Question: I succeed to do this 2 ggplot graph.
The points of the graph on the right are datas who refere to the points of the curve on the left. SO this will be really great to combine this graph.
The y axes are the same, and x is just time convert to a numeric vector.
Do you know how can i do?

'''
X <-
structure(list(Varietes = c("Abelastone", "Abelastone", "Abelastone",
"Abelastone", "Abelastone"), ligne.rep = c(1, 1, 1, 1, 1),
Pied = c(1, 3, 2, 6, 7), Date.floraison.male = c(7.29, 8.01, 8.02, 8.03,
8.04), Date.floraison.femelle = structure(c(<PHONE>, <PHONE>,
<PHONE>, <PHONE>, <PHONE>), tzone = "UTC", class = c("POSIXct",
"POSIXt")), ASIi = c(12, 10, 15, 22, 13), Hauteur.des.pieds = c(230,
226, 228, 240, 233), Hauteur.des.soies = c(123, 116, 118, 124,
122), Cumulatif.male = c(1, 2, 3, 4, 5), date.male.graph = c(29,
32, 33, 34, 35), ASIi.floraisons.males = c(41, 42, 48, 56, 48
)), row.names = c(NA, -5L), na.action = structure(c('6' = 6L,
'10' = 10L, '20' = 20L, '21' = 21L, '24' = 24L), class = "omit"),
class = c("tbl_df", "tbl", "data.frame"))
'''
Code:
'''
first<- ggplot( X, aes(x=date.male.graph, y=Cumulatif.male))+ geom_point()+ geom_line(size=1)+ggtitle("Floraison male en fonction du temps et de leurs ASIi") + xlab("Floraison male") + ylab("Individus de la variete")+ theme_minimal()+theme(
plot.title = element_text(color="black", size=14, face="plain"),
axis.title.x = element_text(color="black", size=16, face="plain"),
axis.title.y = element_text(color="black", size=16, face="plain"),
axis.text.x = element_text(face="bold", color="#993333", size=14, angle=0),
axis.text.y = element_text(face="bold", color="#993333", size=14, angle=0))
second<- ggplot( X, aes(x=ASIi.floraisons.males, y=Cumulatif.male))+ geom_point(shape=20, color="blue", size=4 )+ theme_minimal()
plot_grid(first, second)
'''
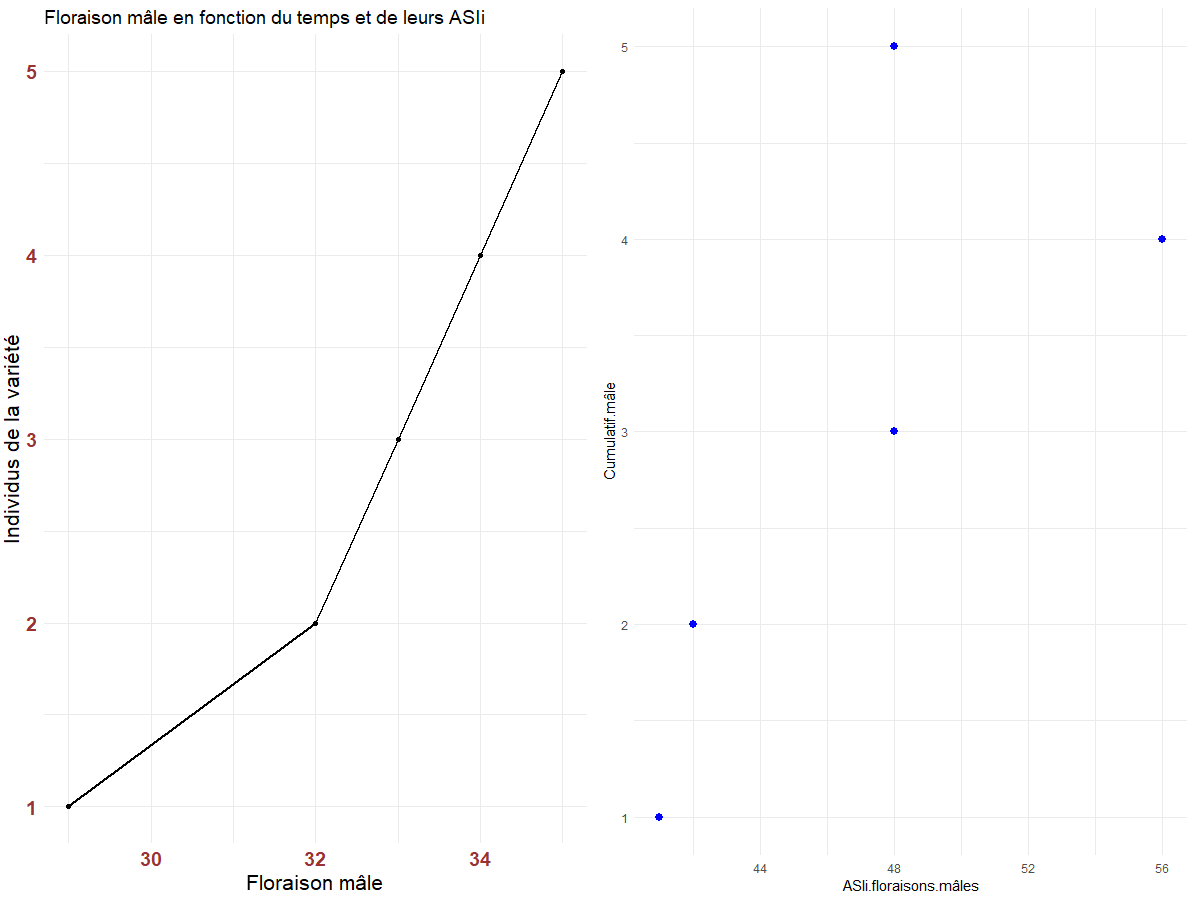
Answer: This sort of problem is usually a data reformating problem. See <URL>.
First, reformat 'X' to 'X2', then plot the points, then plot the line subsetting the data.
Note also that the 'theme' was simplified, if both 'axis.title.x' and 'axis.title.y' are to be set to the same values, set only the more general 'axis.title'. And the same for 'axis.text'.
'''
library(dplyr)
library(tidyr)
library(ggplot2)
X %>%
select(date.male.graph, ASIi.floraisons.males, Cumulatif.male) %>%
pivot_longer(
cols = c(date.male.graph, ASIi.floraisons.males),
) -> X2
ggplot(X2, aes(x = value, y = Cumulatif.male, color = name)) +
geom_point()+
geom_line(
data = subset(X2, name == "date.male.graph"),
inherit.aes = TRUE,
size = 1
) +
ggtitle("Floraison male en fonction du temps et de leurs ASIi") +
xlab("Floraison male") +
ylab("Individus de la variete") +
xlim(range(pretty(X2$value))) +
scale_color_manual(values = c("blue", "black")) +
theme_minimal()+
theme(
plot.title = element_text(color="black", size=14, face="plain"),
axis.title = element_text(color="black", size=16, face="plain"),
axis.text = element_text(face="bold", color="#993333", size=14, angle=0)#,
)
'''